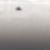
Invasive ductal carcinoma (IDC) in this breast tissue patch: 0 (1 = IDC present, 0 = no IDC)